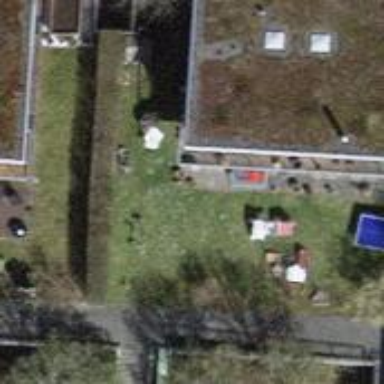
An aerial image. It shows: Simple house.